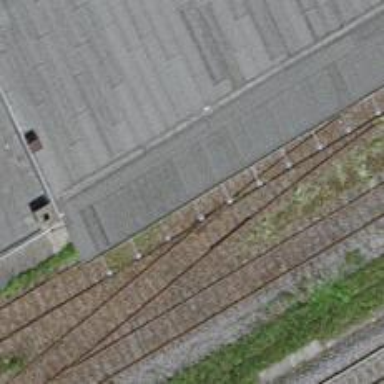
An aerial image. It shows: Disused railway spur service.